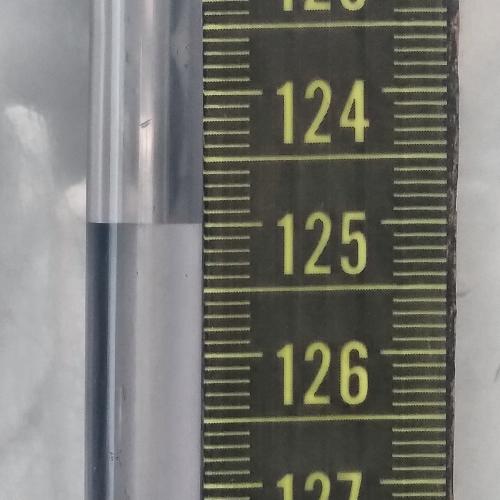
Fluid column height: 125.0 cm